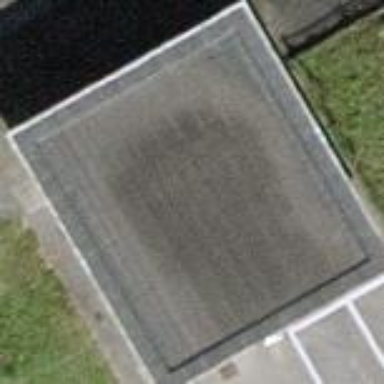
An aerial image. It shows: View of roof of building.